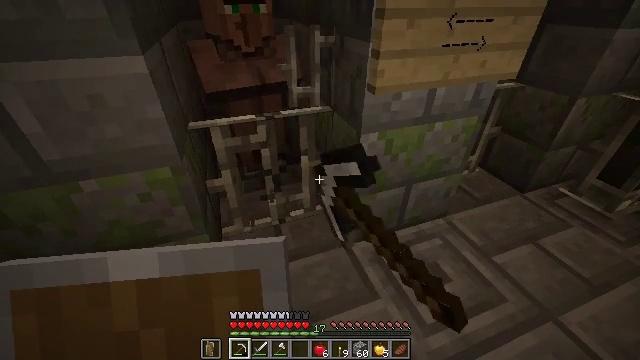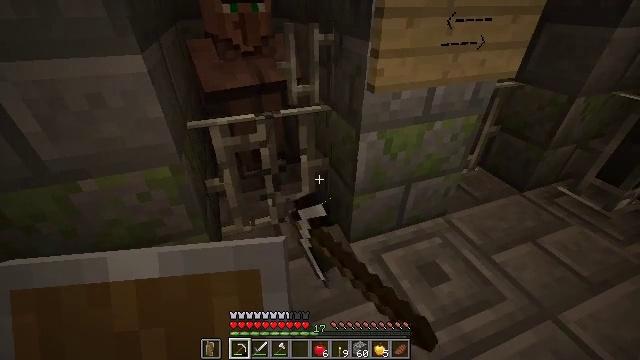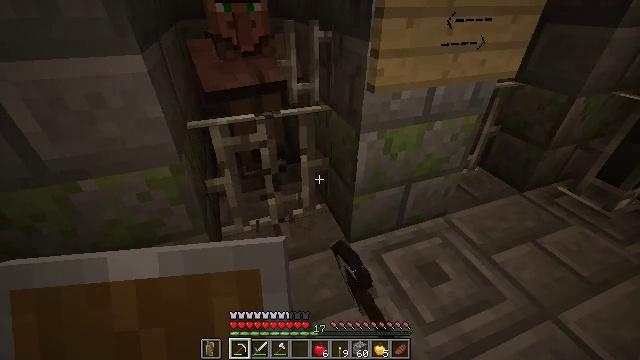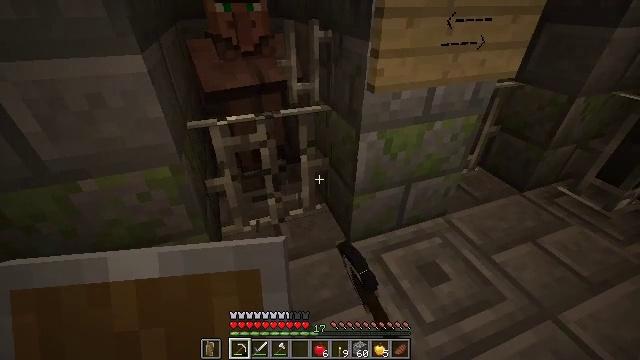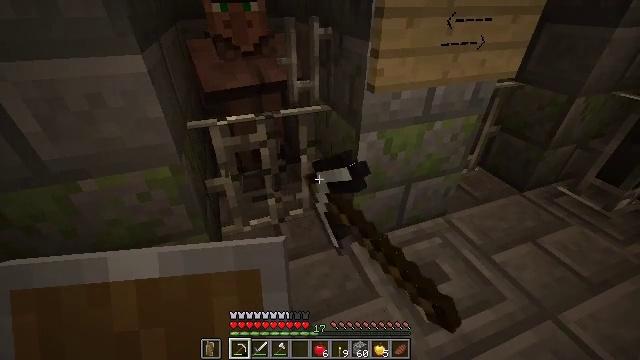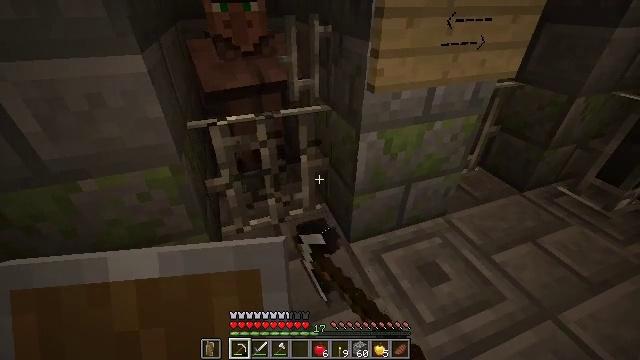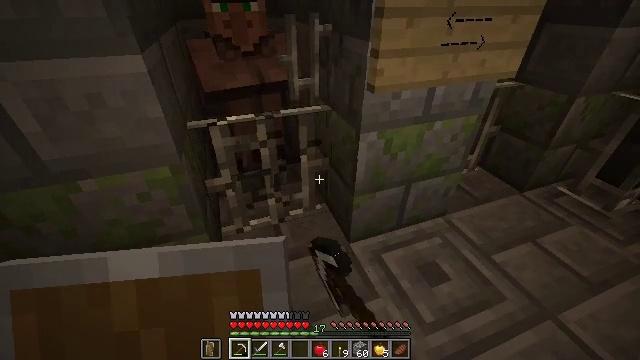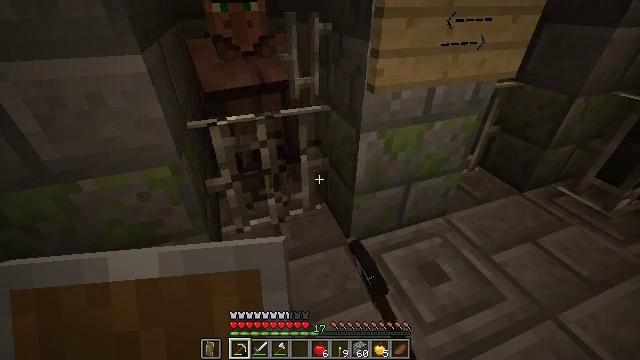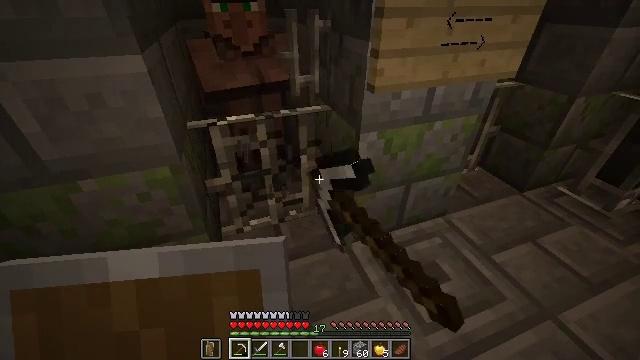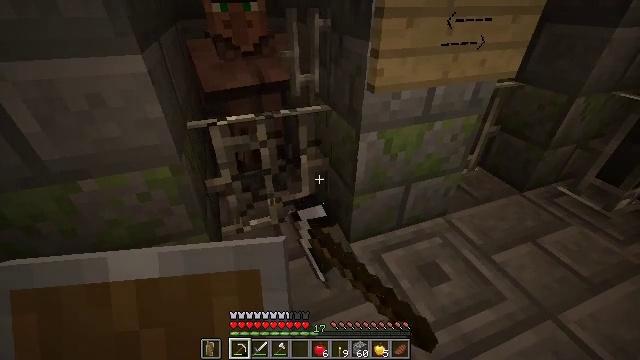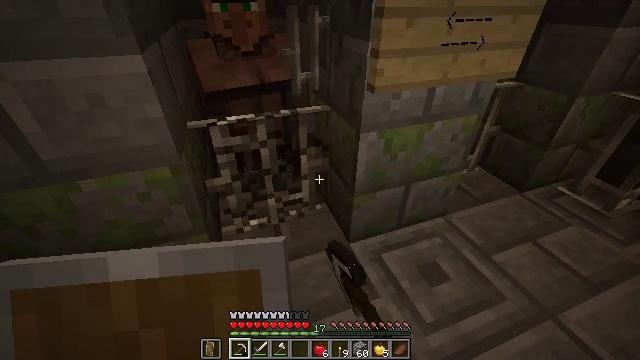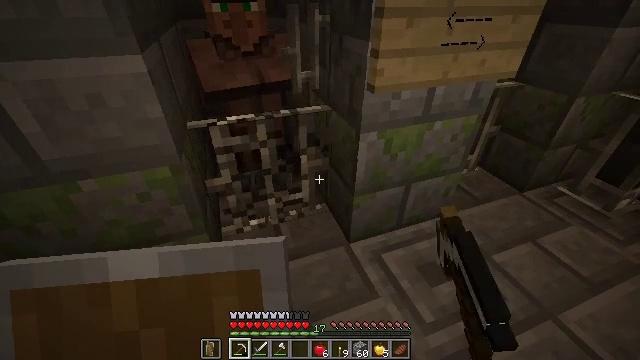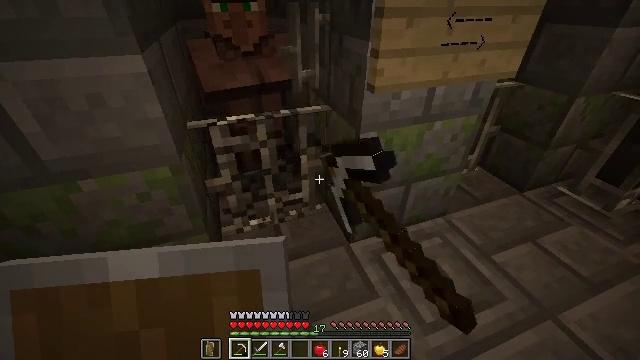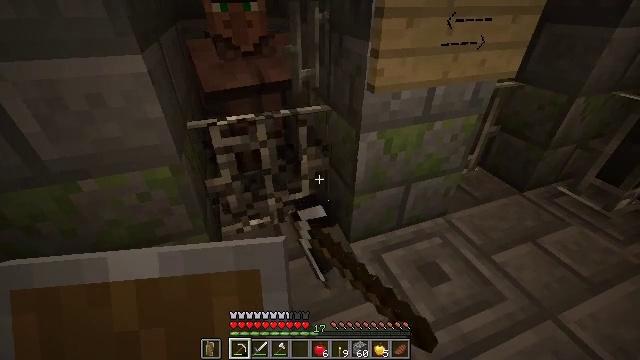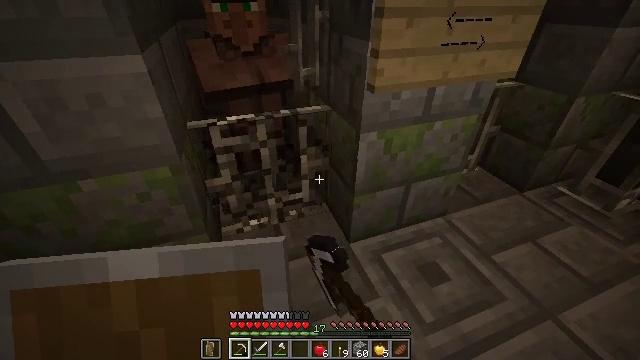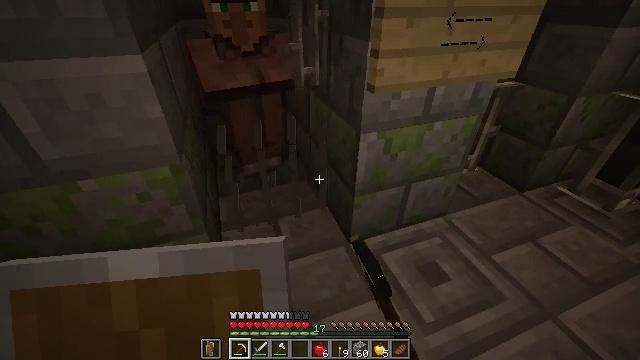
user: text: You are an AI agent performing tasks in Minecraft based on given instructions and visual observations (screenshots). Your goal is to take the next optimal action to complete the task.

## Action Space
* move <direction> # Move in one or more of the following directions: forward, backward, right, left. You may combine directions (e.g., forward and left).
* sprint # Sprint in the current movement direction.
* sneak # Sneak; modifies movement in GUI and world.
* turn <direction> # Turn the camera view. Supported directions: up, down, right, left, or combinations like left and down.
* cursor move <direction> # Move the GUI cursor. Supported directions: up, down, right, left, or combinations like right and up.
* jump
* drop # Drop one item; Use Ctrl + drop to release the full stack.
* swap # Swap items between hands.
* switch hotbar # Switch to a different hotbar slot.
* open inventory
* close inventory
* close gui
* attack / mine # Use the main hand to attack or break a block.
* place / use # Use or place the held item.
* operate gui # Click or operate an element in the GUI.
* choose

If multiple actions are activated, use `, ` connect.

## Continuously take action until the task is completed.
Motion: motion action
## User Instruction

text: Collect iron bars by breaking them.
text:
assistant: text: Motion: attack / mine
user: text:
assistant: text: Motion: attack / mine
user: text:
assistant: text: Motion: attack / mine
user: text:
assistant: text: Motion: attack / mine
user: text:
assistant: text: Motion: attack / mine
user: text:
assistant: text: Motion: attack / mine
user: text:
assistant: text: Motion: attack / mine
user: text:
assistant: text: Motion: attack / mine
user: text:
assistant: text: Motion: attack / mine
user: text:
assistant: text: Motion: attack / mine
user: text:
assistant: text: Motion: attack / mine
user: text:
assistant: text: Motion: attack / mine
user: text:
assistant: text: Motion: attack / mine
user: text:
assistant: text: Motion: attack / mine
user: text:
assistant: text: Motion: attack / mine
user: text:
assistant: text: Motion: attack / mine
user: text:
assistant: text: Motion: attack / mine
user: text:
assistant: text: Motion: attack / mine
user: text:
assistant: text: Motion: attack / mine
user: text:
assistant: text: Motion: attack / mine